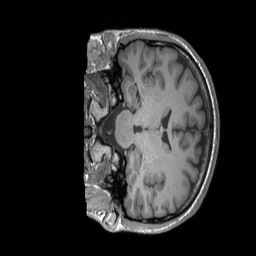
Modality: T1w
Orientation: coronal
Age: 31
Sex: male